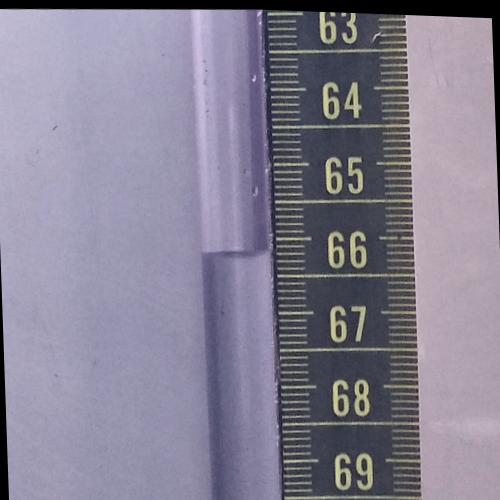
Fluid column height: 66.2 cm